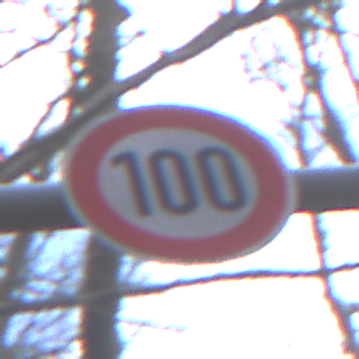
Verkehrszeichen: Geschwindigkeit100
Umgebung: Outdoor, Nature
Tageszeit: MorningAfternoon
Wetter: PartlyCloudy
Licht: Natural
Jahreszeit: NotSpecified
Kontrast: LowContrast